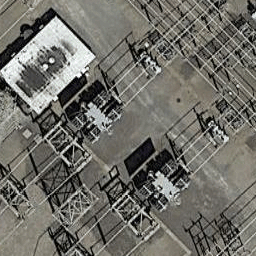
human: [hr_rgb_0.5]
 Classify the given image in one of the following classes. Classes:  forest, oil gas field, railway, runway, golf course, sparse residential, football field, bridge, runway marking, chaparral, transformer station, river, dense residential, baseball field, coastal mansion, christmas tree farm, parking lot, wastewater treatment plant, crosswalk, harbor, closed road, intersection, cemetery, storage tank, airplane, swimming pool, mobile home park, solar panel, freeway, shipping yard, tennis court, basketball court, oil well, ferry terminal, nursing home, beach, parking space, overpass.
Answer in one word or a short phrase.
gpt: transformer station